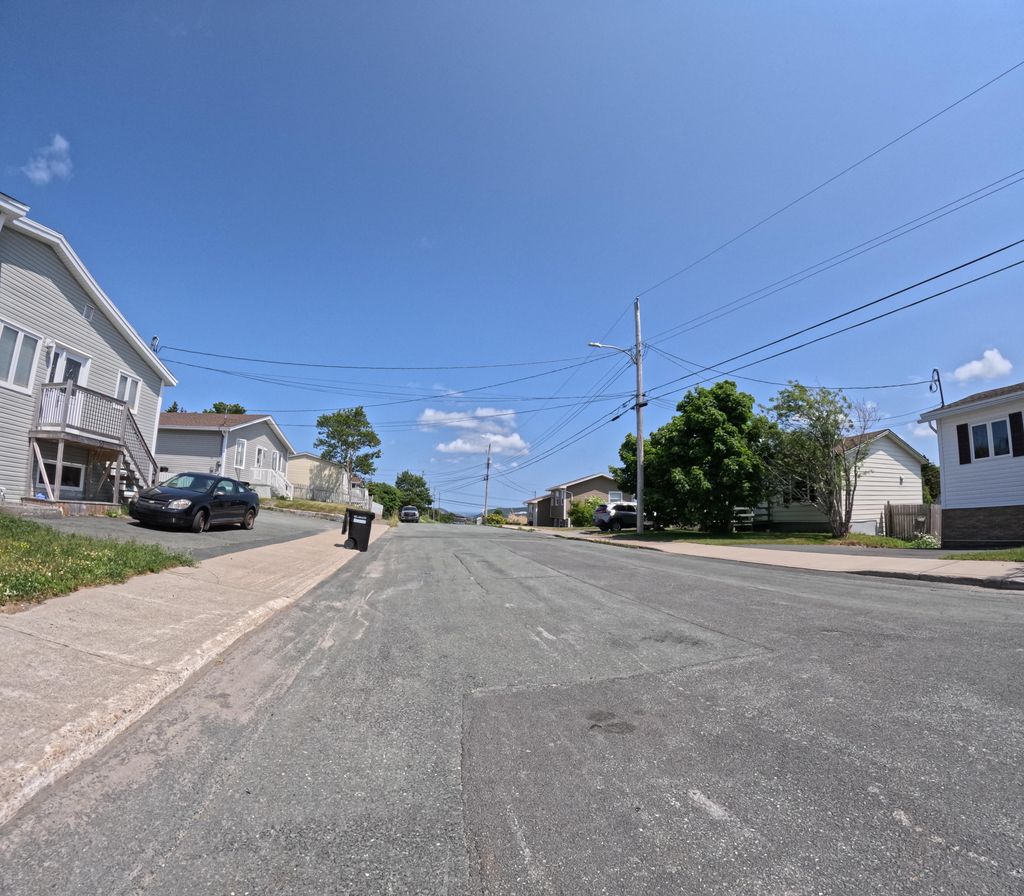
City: st_johns